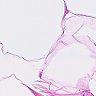
Metastatic tissue present: no